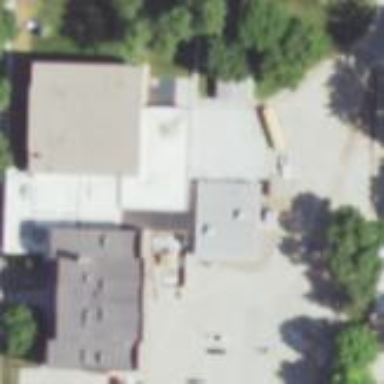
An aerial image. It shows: School.